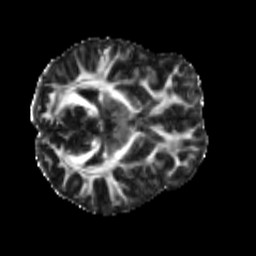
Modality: FA
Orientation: axial
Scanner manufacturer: siemens
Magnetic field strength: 3 T
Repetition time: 4 s
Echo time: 0.0594 s